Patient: sex M, age 35
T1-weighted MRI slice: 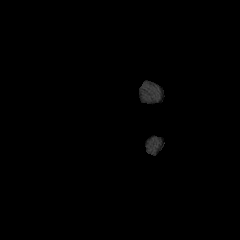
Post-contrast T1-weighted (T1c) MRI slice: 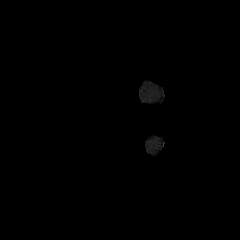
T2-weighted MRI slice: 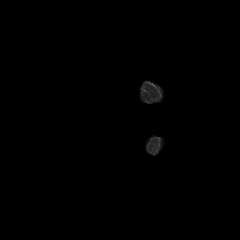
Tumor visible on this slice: no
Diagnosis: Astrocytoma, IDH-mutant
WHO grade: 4